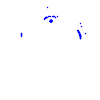
Particle: proton